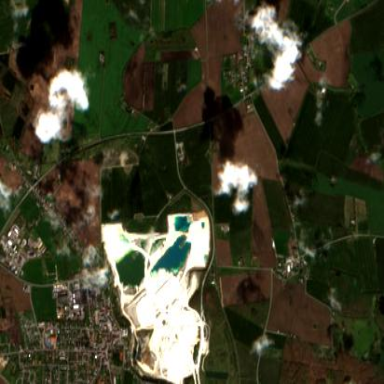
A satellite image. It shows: Quarry area.